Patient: sex M, age 66
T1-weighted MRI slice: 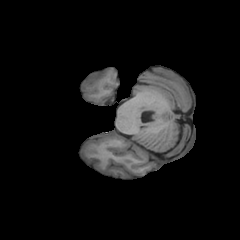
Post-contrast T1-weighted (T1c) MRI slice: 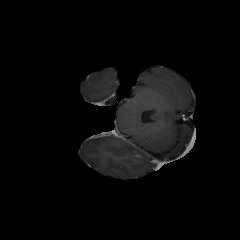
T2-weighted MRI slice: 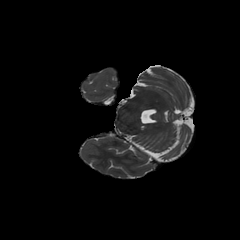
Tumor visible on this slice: no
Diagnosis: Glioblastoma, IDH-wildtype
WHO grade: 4